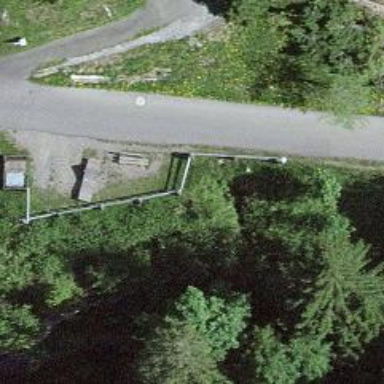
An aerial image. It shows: There is tunnel.